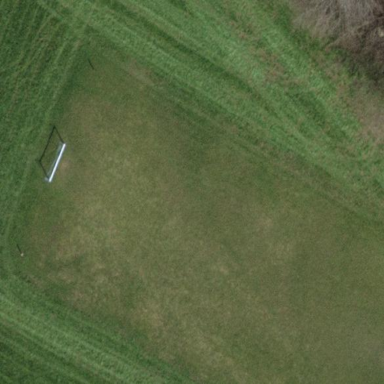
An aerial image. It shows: Grass pitch designated for soccer.